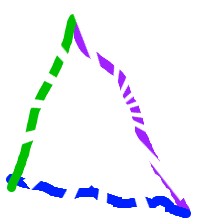
Shape: triangle